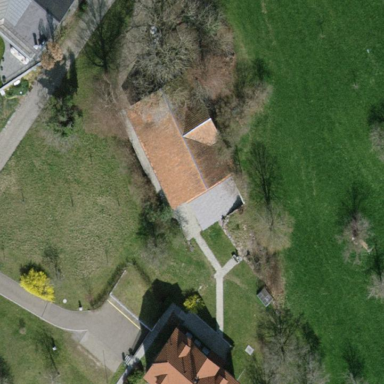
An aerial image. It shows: Shed.